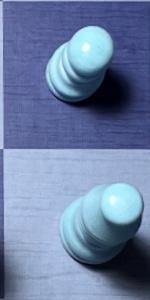
Label: Bishop_White